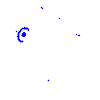
Particle: pion